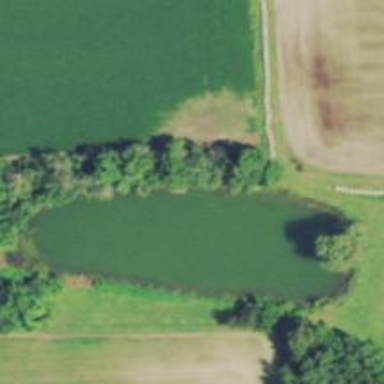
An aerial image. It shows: Pond with natural water.